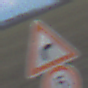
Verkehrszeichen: KurveRechts
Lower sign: Geschwindigkeit5
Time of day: SunriseSunset
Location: Outdoor (Nature)
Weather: PartlyCloudy
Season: NotSpecified
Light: Natural